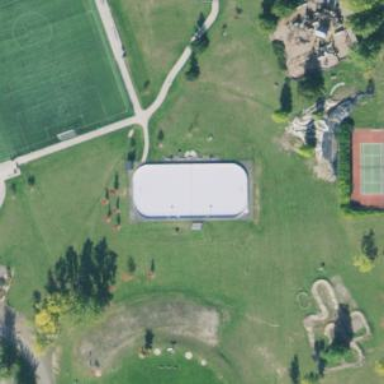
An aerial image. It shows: Basketball court on leisure land pitch.